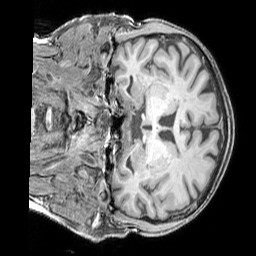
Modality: T1w
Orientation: coronal
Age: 75
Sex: female
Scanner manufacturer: siemens
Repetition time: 2.3 s
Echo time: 0.00226 s